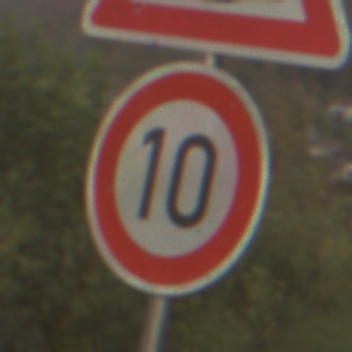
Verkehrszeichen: Geschwindigkeit10
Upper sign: Bahnuebergang
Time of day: SunriseSunset
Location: Outdoor (Nature)
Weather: PartlyCloudy
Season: NotSpecified
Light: Natural